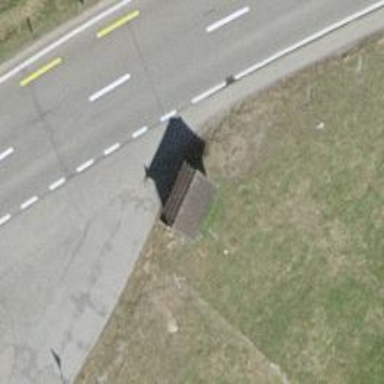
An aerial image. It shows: Bus stop with sheltered platform for public transport.